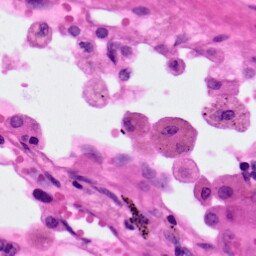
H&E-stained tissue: Lung